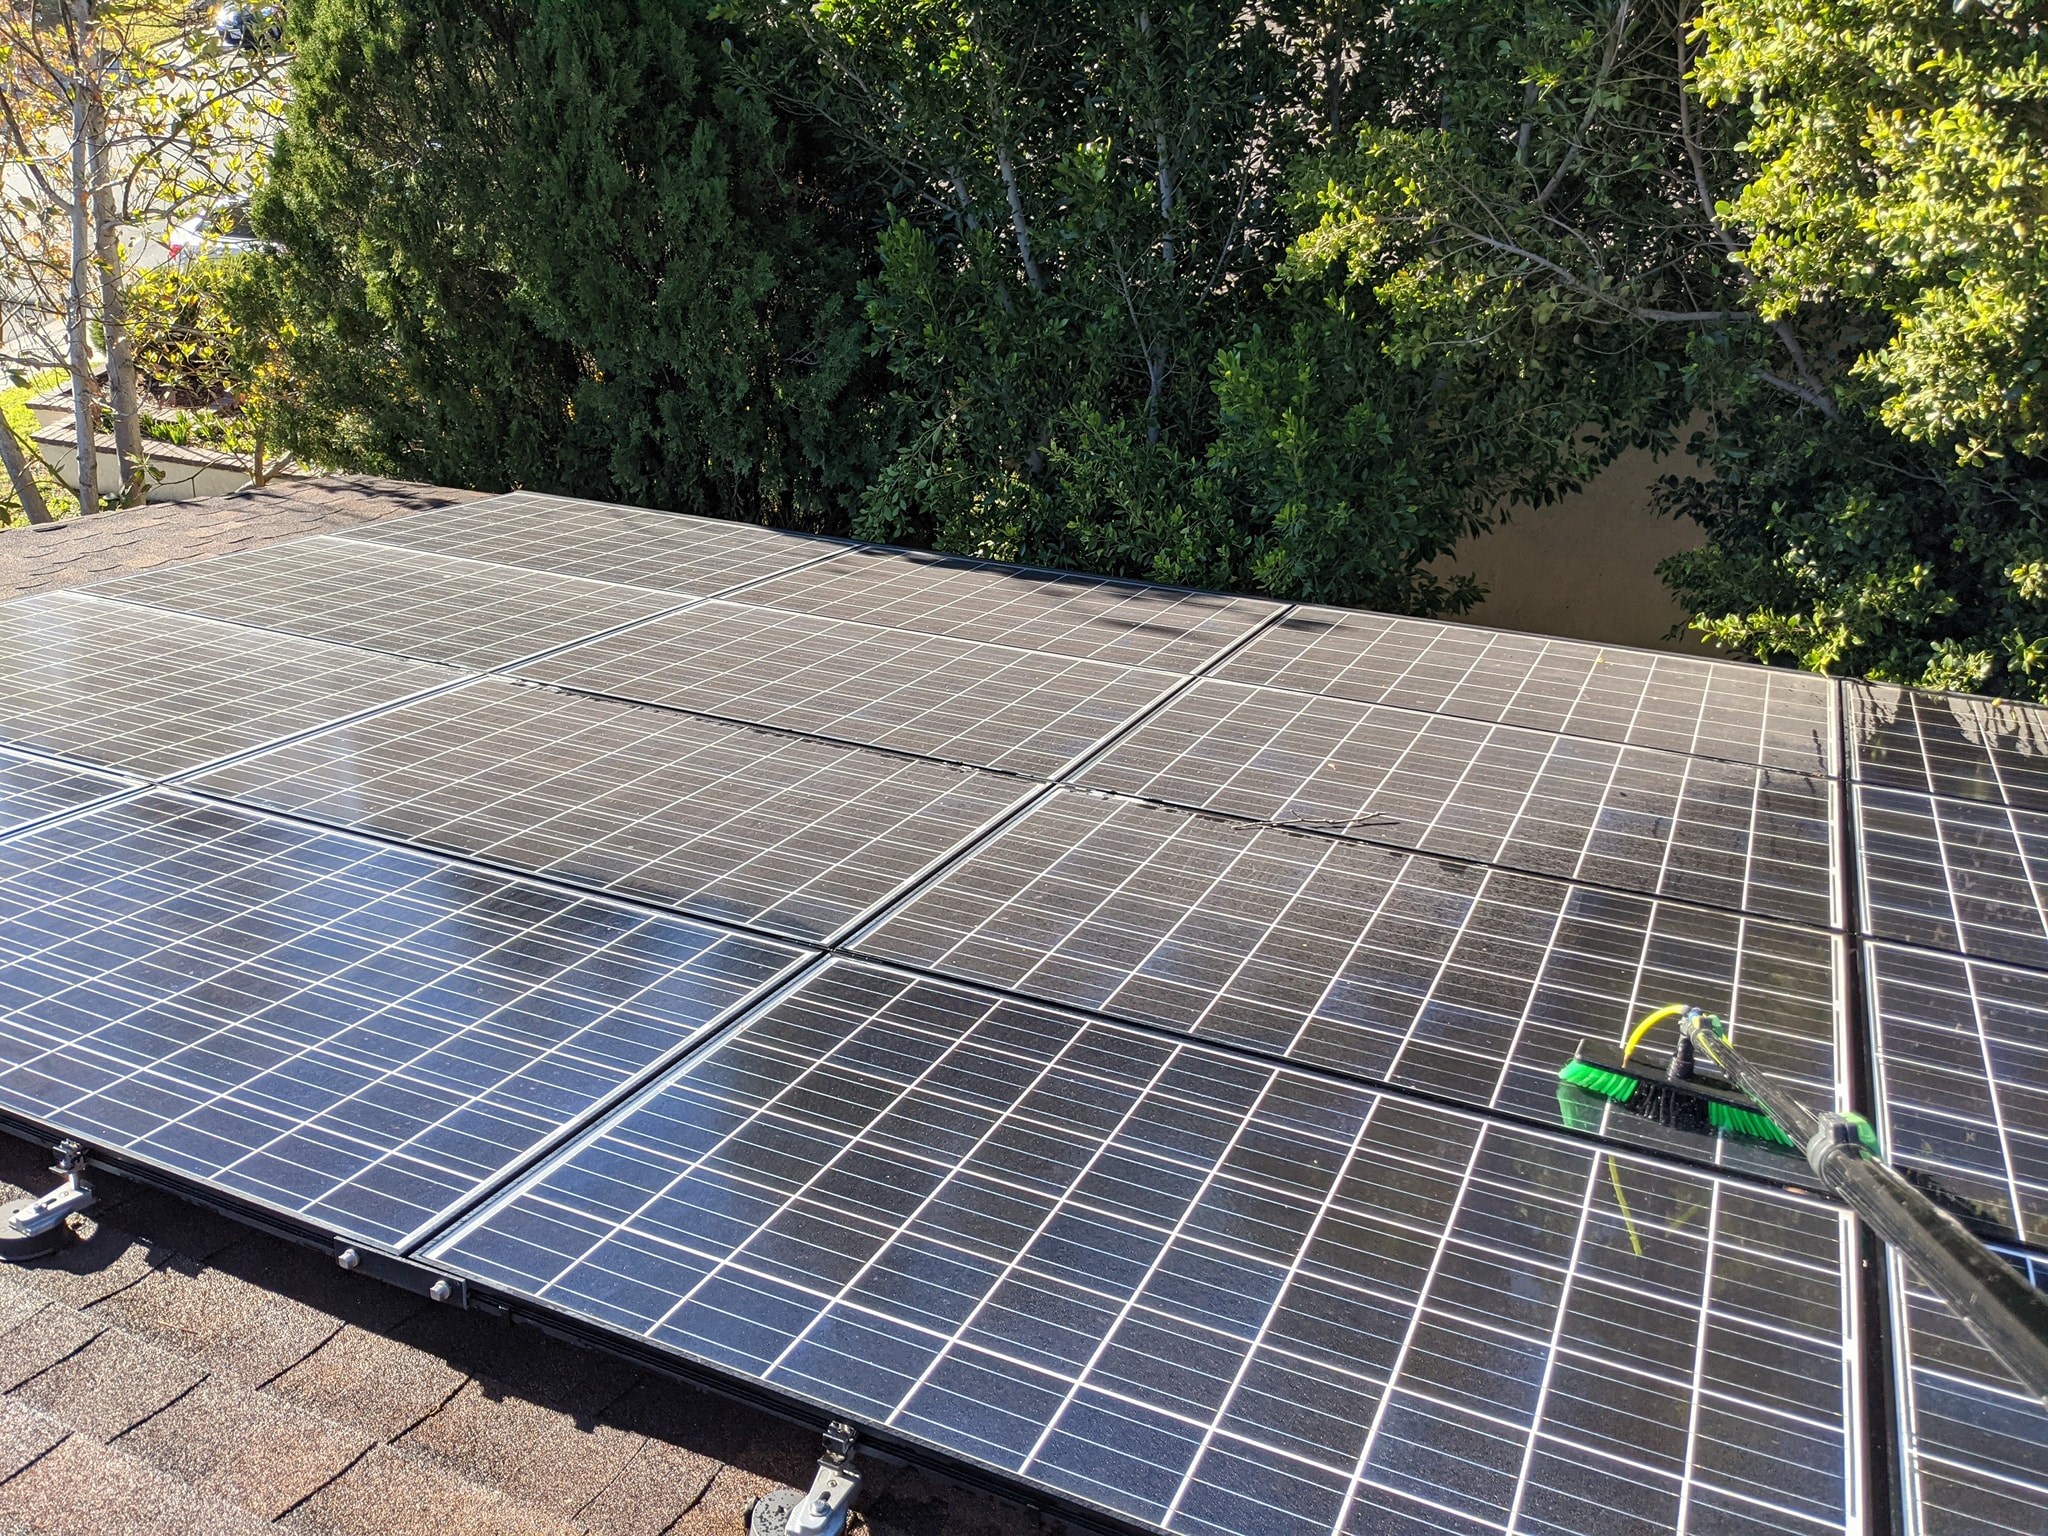
Label: Dusty